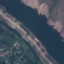
Land use / land cover class: River